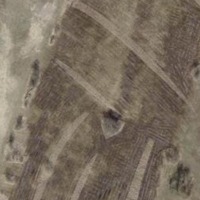
EUNIS habitat code: 23
Species observed at this site:
Pseudochorthippus parallelus